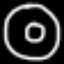
Label: donut